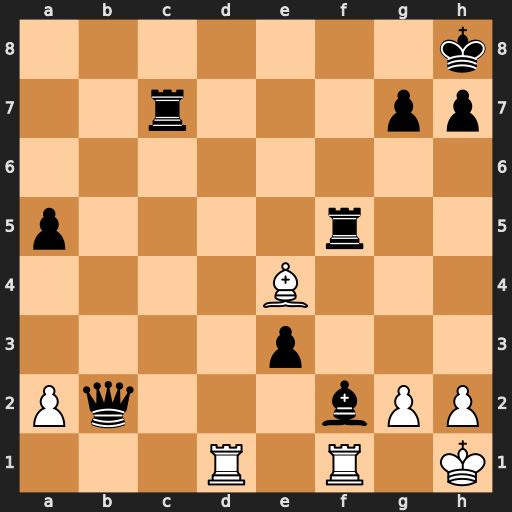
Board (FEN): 7k/2r3pp/8/p4r2/4B3/4p3/Pq3bPP/3R1R1K
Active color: w
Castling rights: -
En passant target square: -
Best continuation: Rd8+ Rf8 Rxf8#